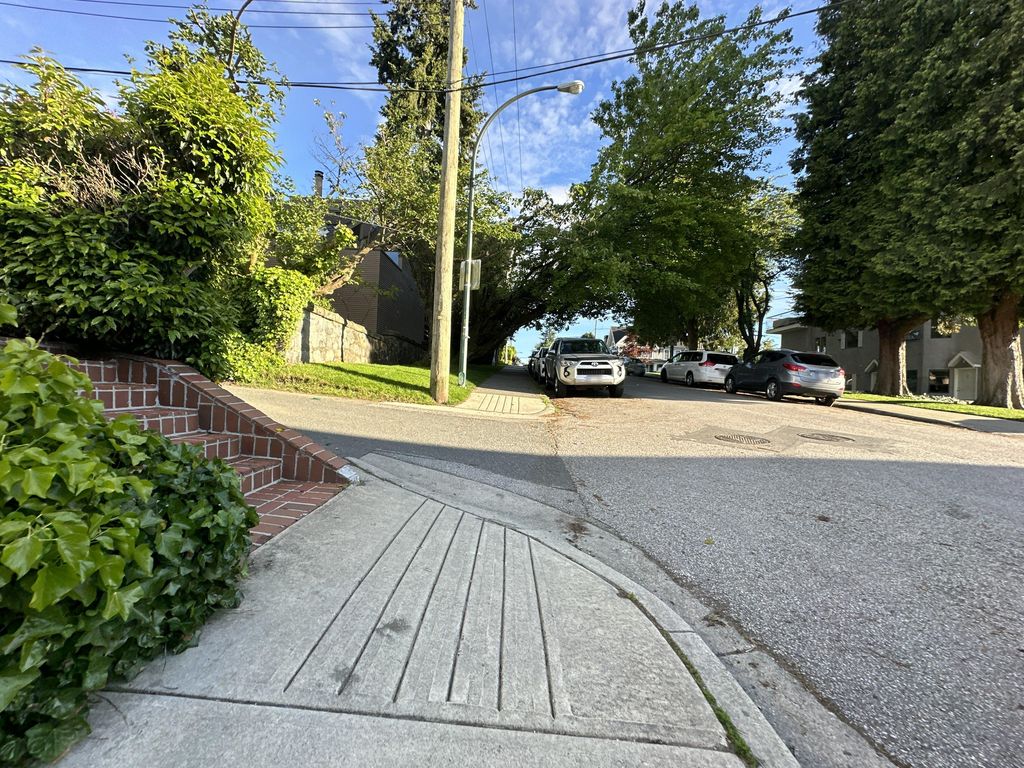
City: vancouver